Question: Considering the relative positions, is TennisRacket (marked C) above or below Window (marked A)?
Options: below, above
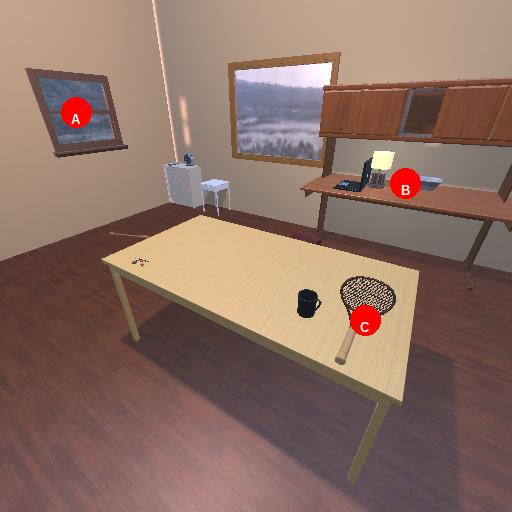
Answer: below